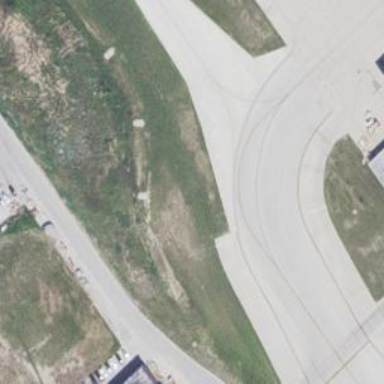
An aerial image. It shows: Image of taxiway at airport.